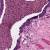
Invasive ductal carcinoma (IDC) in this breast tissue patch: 0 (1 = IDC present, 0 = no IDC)